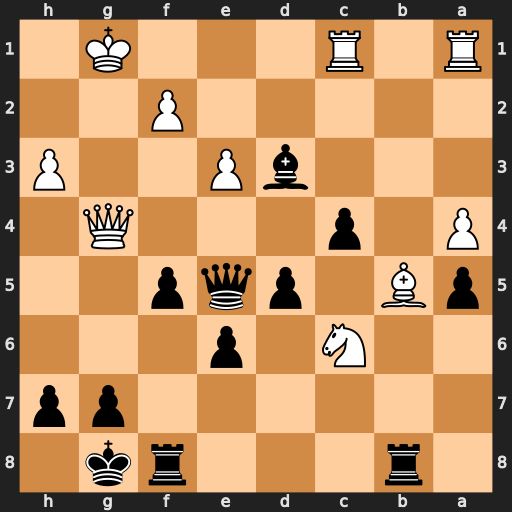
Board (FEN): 1r3rk1/6pp/2N1p3/pB1pqp2/P1p3Q1/3bP2P/5P2/R1R3K1
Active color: b
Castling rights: -
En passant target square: -
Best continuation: Qxa1 Rxa1 fxg4